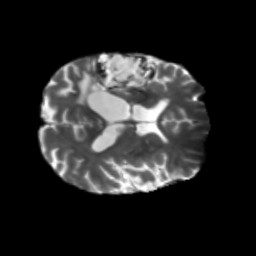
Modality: T2w
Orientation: axial
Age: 55
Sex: male
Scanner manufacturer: siemens
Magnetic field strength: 3 T
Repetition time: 5.25 s
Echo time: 0.08 s